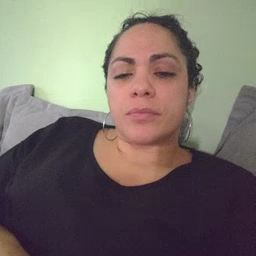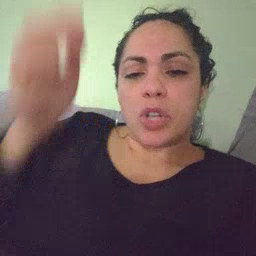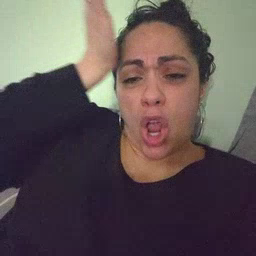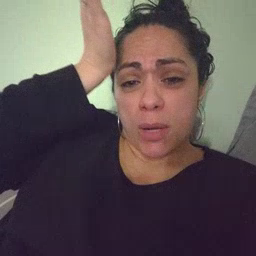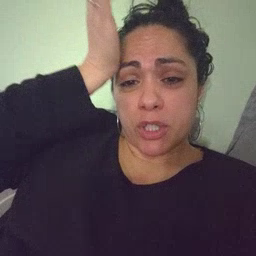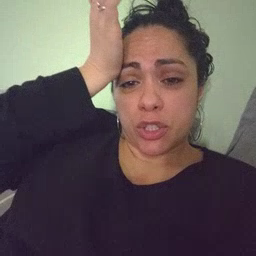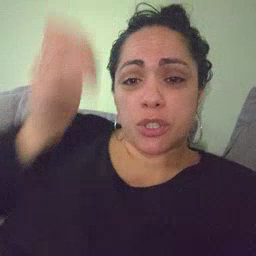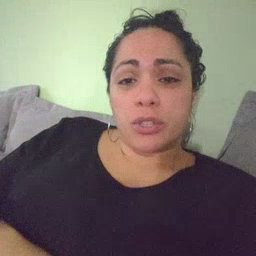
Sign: garbage